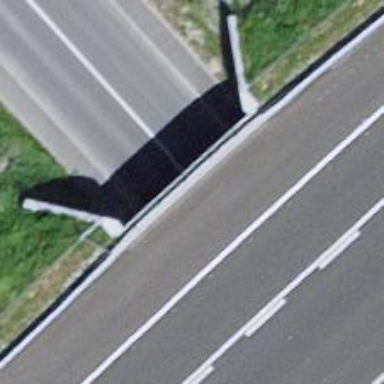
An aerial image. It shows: Unclassified road with asphalt surface going through tunnel.